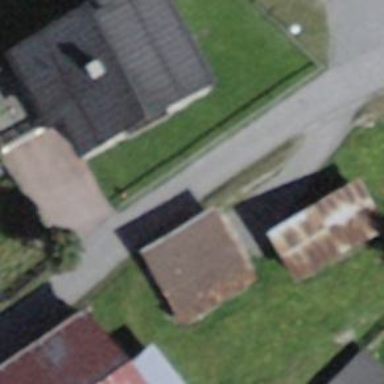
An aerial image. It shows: Building with gabled roof oriented across.